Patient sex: M
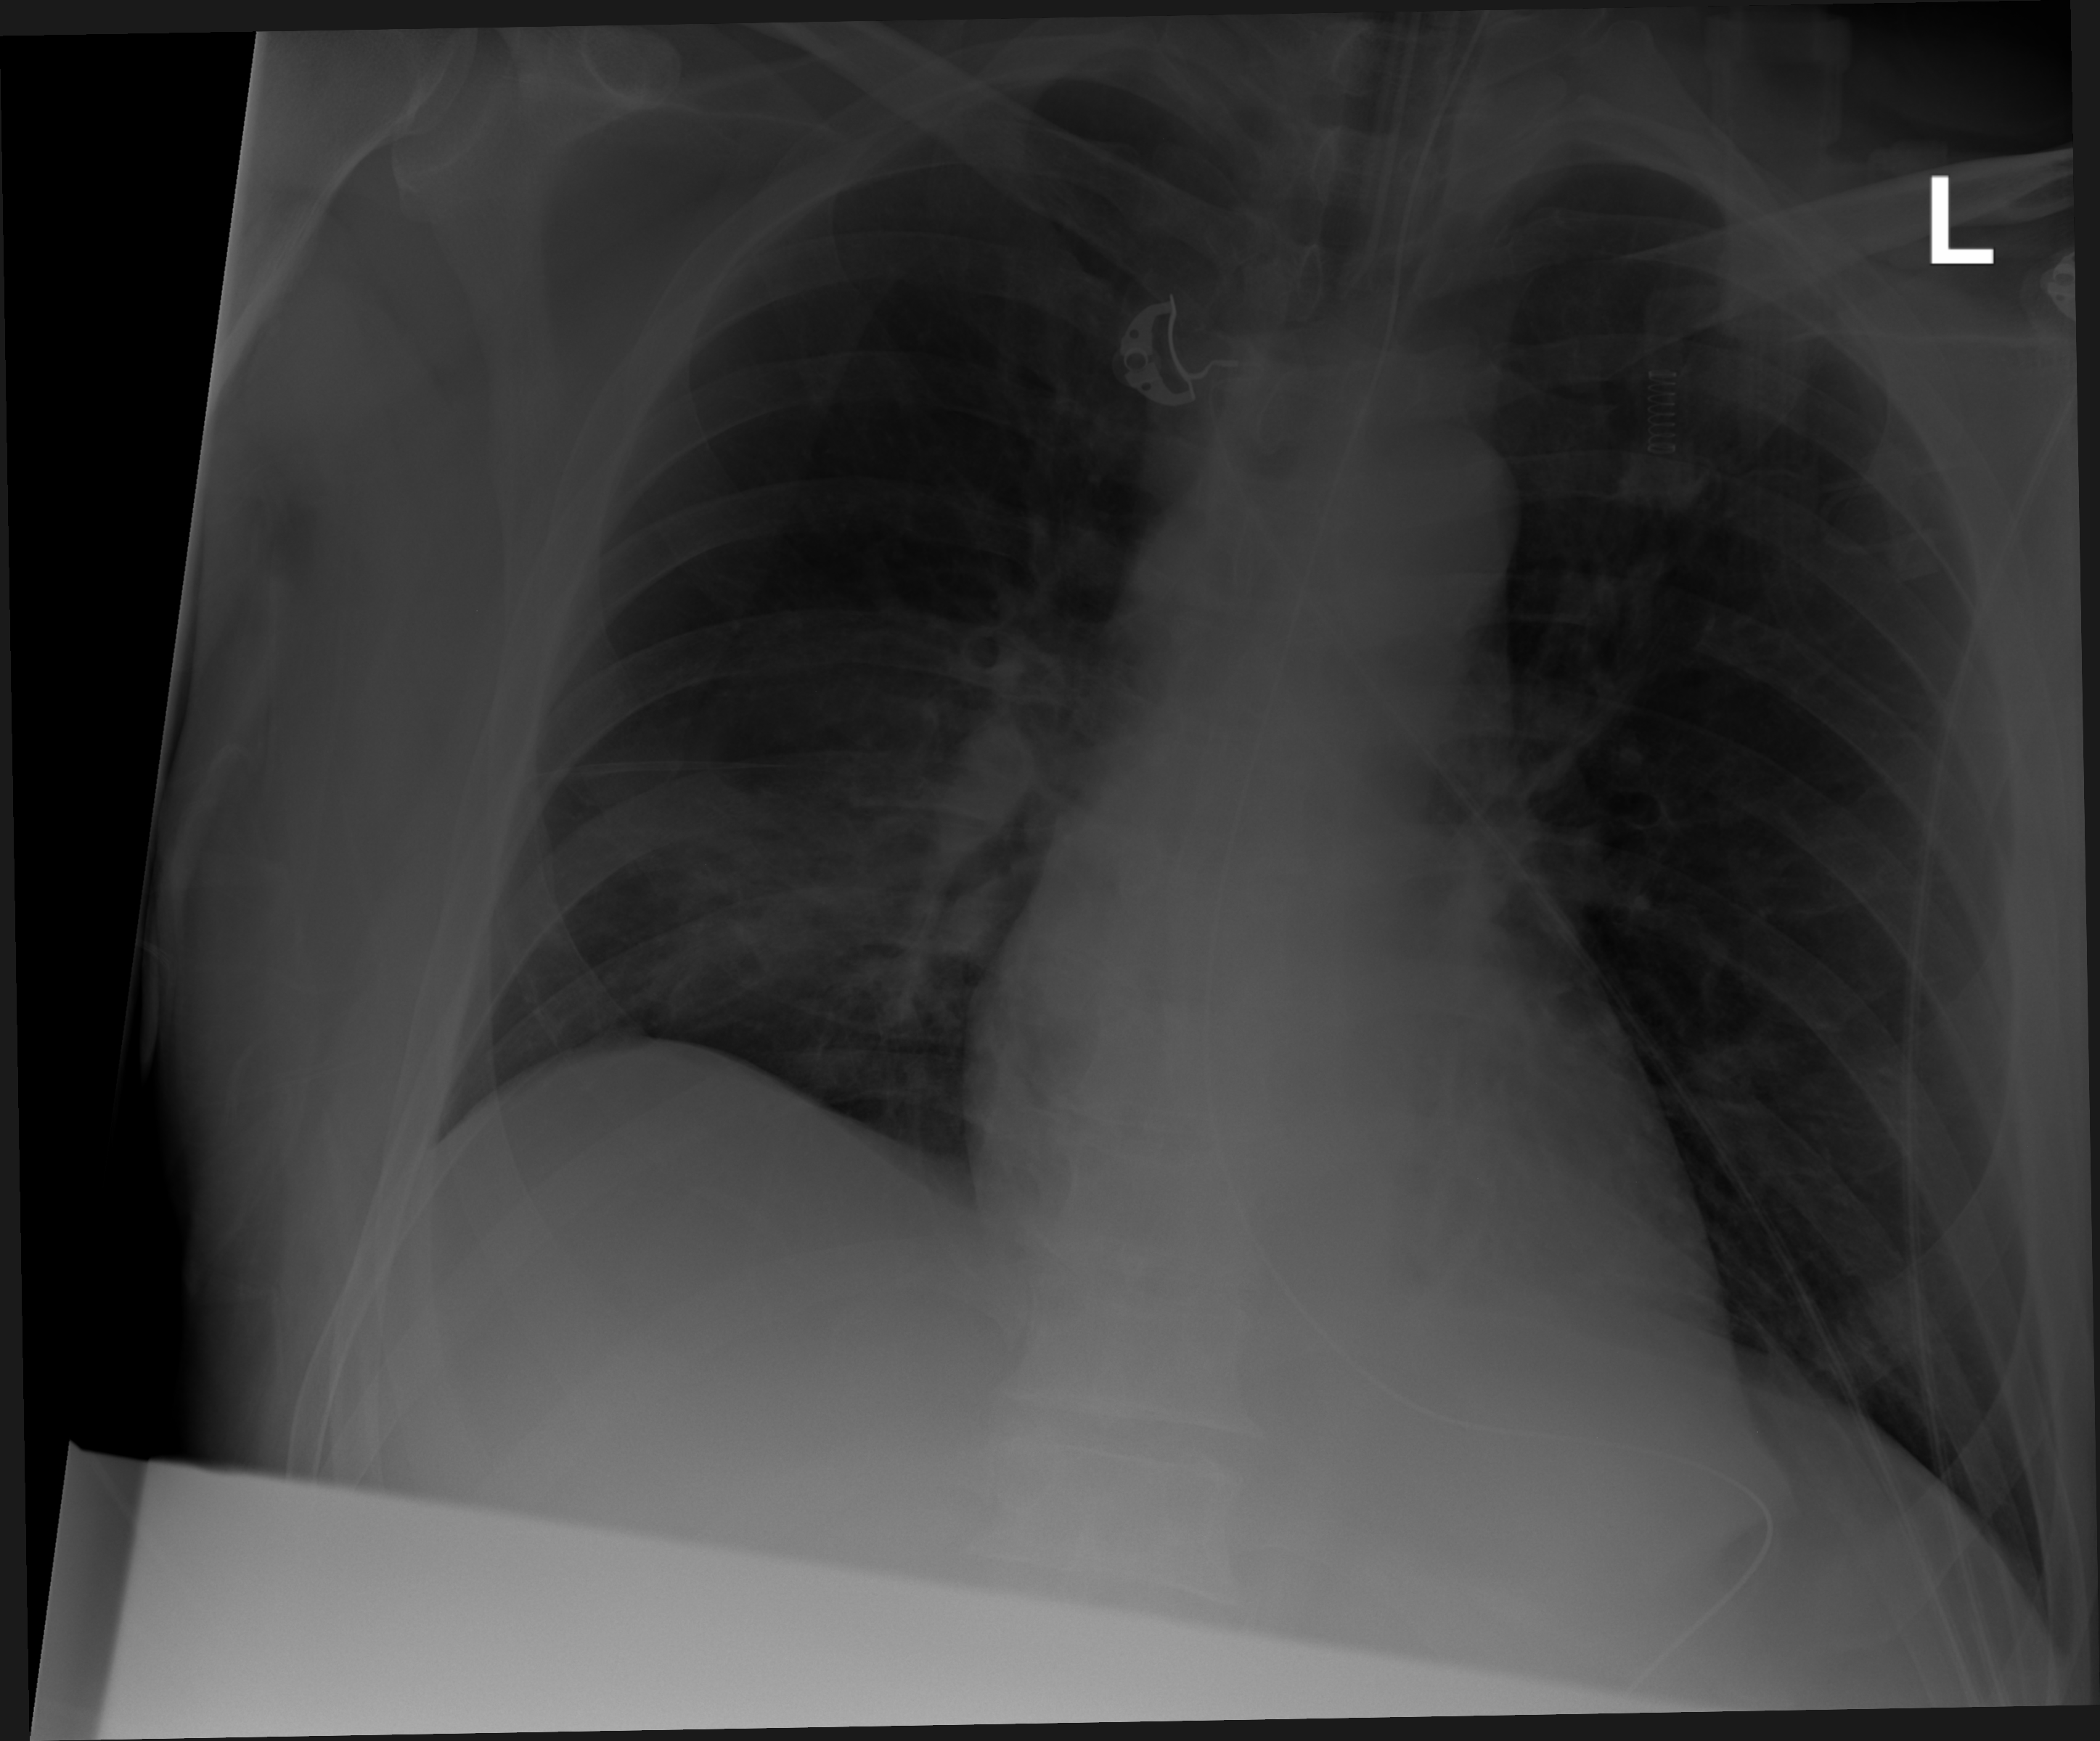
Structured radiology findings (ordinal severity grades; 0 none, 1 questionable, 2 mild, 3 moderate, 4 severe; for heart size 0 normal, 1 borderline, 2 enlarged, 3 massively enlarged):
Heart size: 2
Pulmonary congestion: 0
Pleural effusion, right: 0
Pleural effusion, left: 0
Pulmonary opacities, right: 3
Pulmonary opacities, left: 0
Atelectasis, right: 2
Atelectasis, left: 0